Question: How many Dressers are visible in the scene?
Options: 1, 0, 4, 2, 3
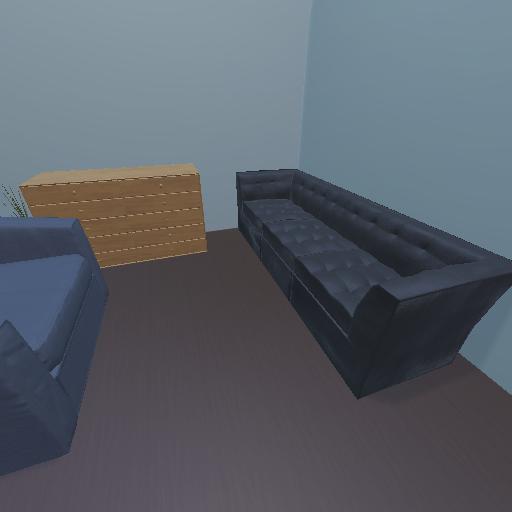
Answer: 1